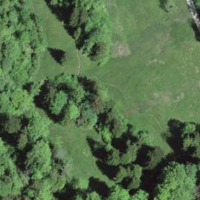
EUNIS habitat code: 41
Species observed at this site:
Neottia ovata